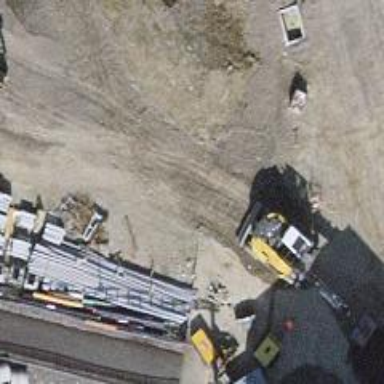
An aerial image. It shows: Abandoned railway with contact lines for electrification.